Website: crate-barrel
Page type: billing-address
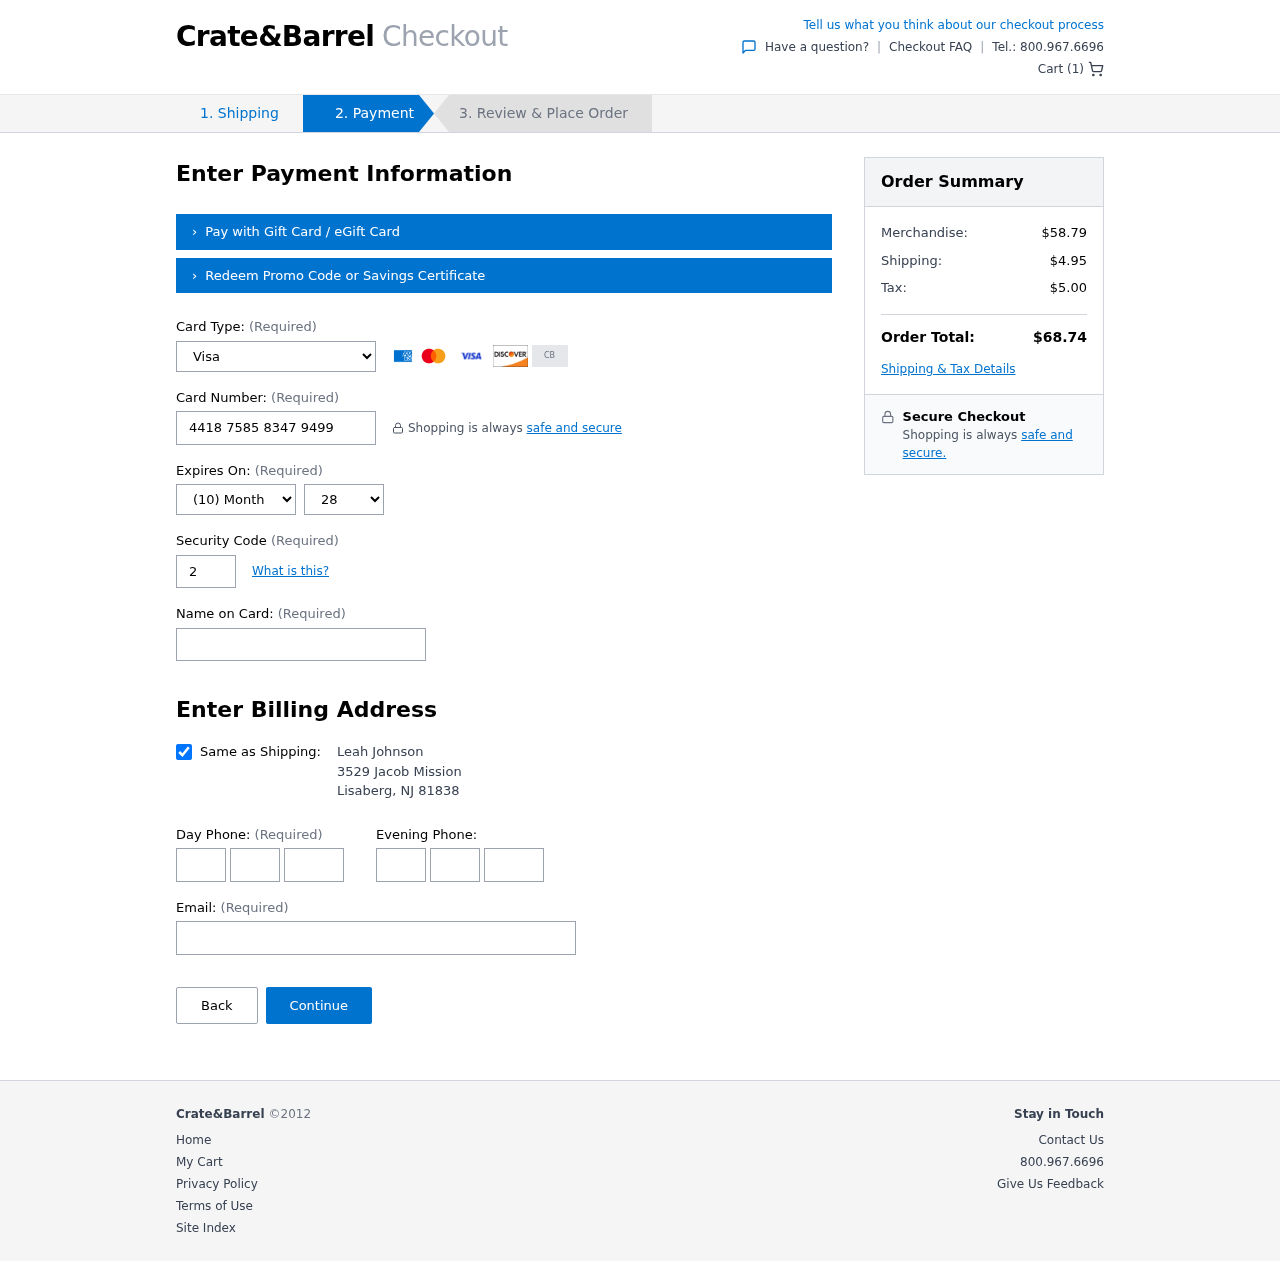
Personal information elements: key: PII_CARD_CVV
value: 232
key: PII_CARD_EXPIRY_MONTH
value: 10
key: PII_CARD_EXPIRY_YEAR
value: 28
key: PII_CARD_NUMBER
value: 4418 7585 8347 9499
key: PII_CARD_TYPE
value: Visa
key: PII_CITY
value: Lisaberg
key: PII_EMAIL
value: leah.johnson@yahoo.com
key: PII_FULLNAME
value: Leah Johnson
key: PII_PHONE_AREA
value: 518
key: PII_PHONE_PREFIX
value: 513
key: PII_PHONE_SUFFIX
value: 6649
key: PII_POSTCODE
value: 81838
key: PII_STATE_ABBR
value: NJ
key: PII_STREET
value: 3529 Jacob Mission
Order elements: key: ORDER_NUM_ITEMS
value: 1
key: ORDER_SUBTOTAL
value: $58.79
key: ORDER_SHIPPING_COST
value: $4.95
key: ORDER_TAX
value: $5.00
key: ORDER_TOTAL
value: $68.74